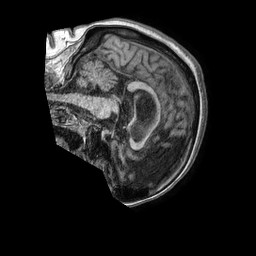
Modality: T1w
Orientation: sagittal
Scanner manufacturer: philips
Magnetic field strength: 1.5 T
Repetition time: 0.007675 s
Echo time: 0.003493 s